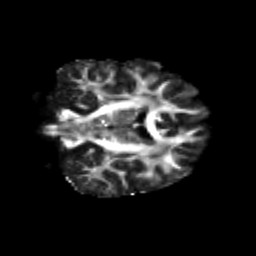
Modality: FA
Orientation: coronal
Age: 21
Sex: male
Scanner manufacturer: siemens
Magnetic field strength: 3 T
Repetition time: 3.5 s
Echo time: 0.125 s